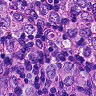
Metastatic tissue present: yes